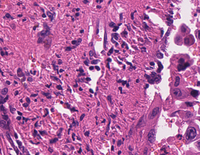
Tumor epithelial tissue: yes
Tumor-associated stroma tissue: yes
Normal tissue: no